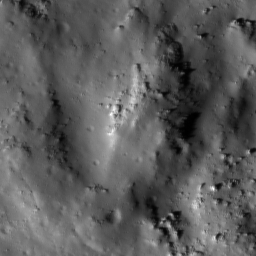
Host type: background_regolith
Lunar coordinates: latitude nan, longitude nan